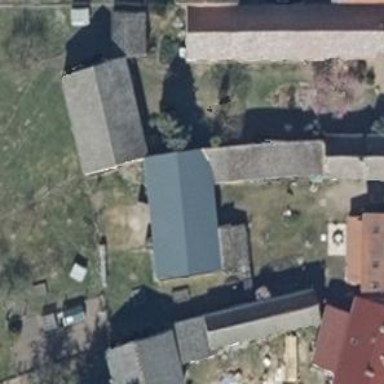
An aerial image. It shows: Flat roof building with grey roof.